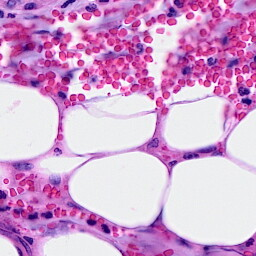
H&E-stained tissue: Breast